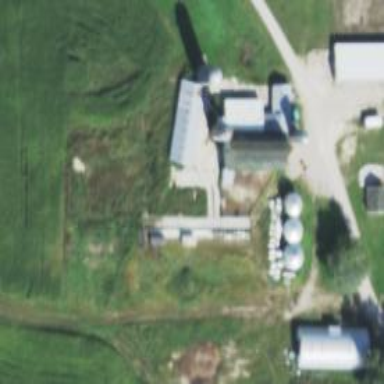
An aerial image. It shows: Silo.